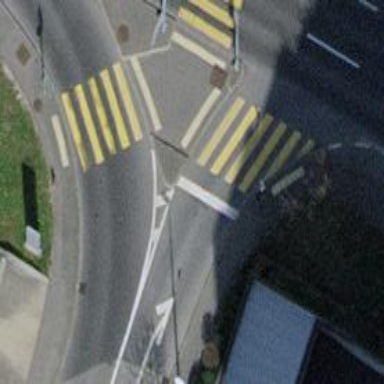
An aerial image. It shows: Crossing with traffic signals.